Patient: sex F, age 43
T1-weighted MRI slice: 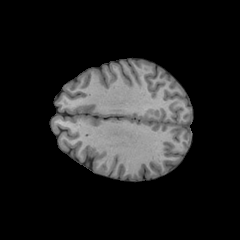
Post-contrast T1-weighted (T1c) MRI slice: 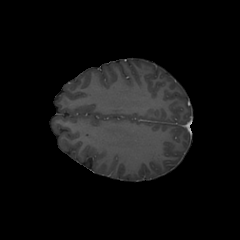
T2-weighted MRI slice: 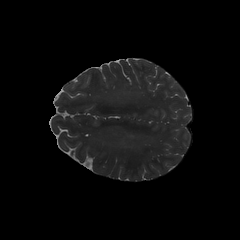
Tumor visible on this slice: no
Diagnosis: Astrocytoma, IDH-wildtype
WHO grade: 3